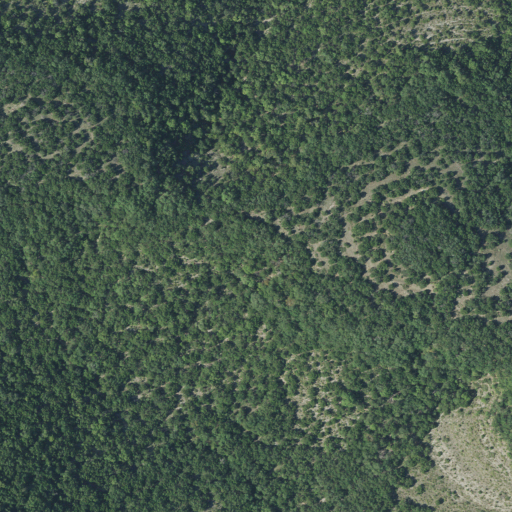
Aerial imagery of ridge(s) in Texas named Otis Ridge containing evergreen forest, shrub, and deciduous forest